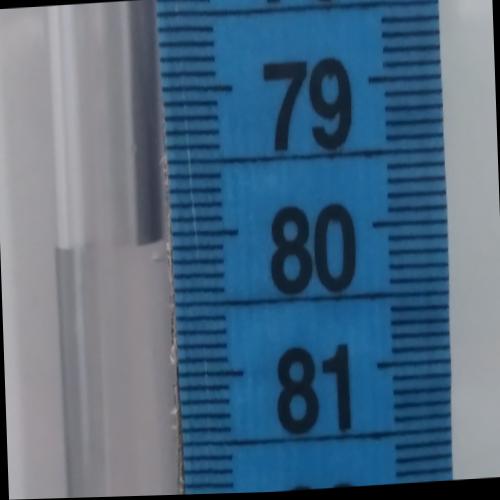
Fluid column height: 80.1 cm